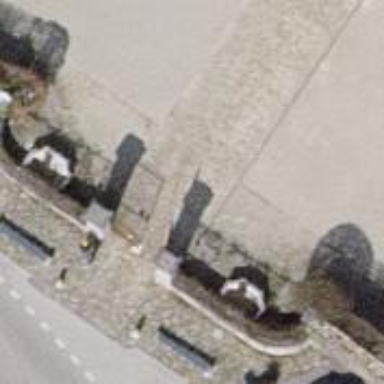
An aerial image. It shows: Gate.